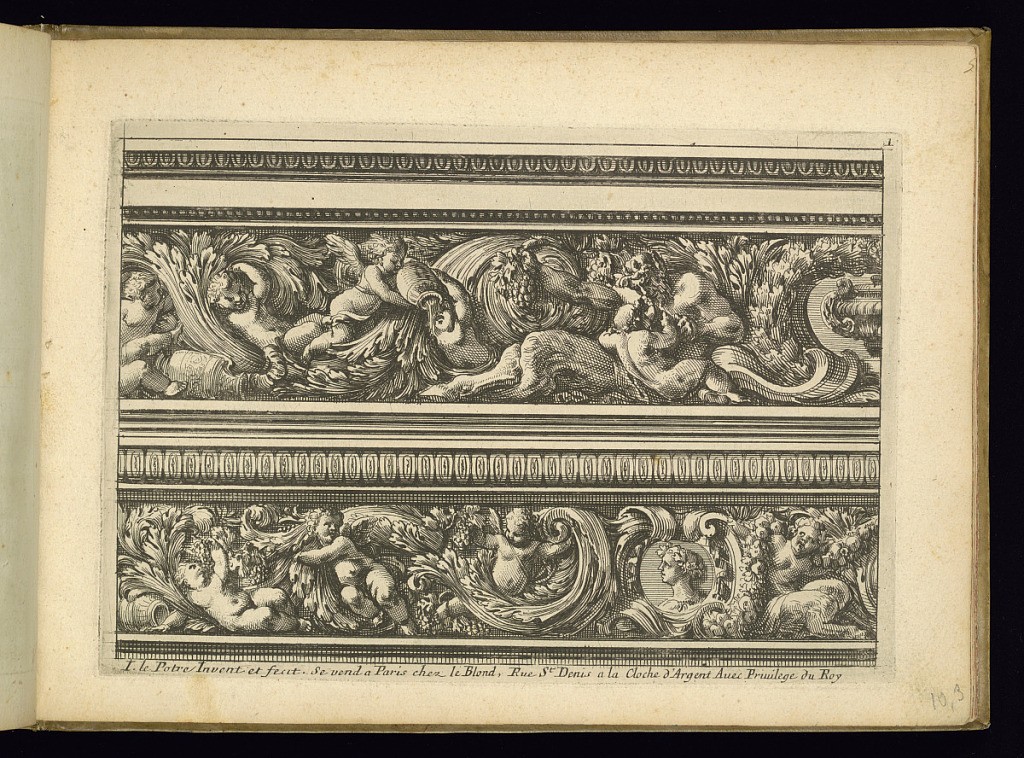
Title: Two Frieze Designs
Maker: Jean Le Pautre, French, 1618–1682
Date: before 1666
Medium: Etching on laid paper
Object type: Print
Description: Two frieze designs with putti, satyr, vase, profile portrait, festoons of fruit, grapes, jugs of wine, and scrolling leaves (rinceaux). The plate is numbered and signed.